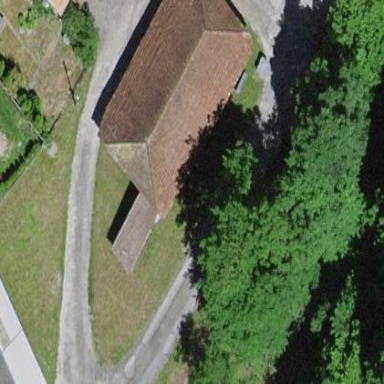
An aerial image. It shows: Barn.